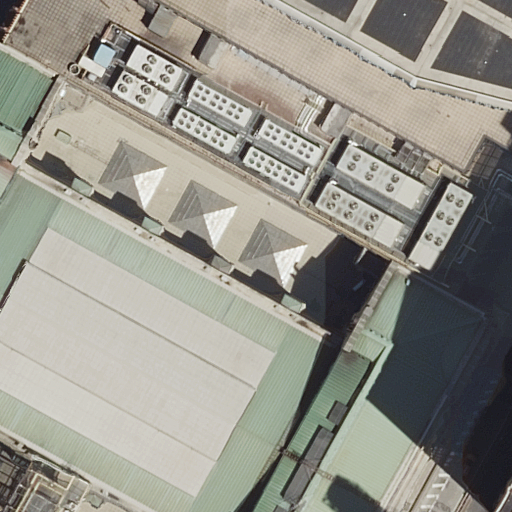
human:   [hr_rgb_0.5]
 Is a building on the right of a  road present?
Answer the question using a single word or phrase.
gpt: yes

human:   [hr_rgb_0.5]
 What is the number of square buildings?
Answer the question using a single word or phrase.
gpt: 0

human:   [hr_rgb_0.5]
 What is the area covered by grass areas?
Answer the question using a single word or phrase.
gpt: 0m2

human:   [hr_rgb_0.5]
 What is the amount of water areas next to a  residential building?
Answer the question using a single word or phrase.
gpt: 0

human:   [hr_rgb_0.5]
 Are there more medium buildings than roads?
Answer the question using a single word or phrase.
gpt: no

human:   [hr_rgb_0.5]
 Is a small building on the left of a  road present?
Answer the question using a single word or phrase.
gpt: yes

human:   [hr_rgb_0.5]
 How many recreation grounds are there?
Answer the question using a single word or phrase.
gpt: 0

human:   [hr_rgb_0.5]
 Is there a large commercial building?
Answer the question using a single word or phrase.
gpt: yes

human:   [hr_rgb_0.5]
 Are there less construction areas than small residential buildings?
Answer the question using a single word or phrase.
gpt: no

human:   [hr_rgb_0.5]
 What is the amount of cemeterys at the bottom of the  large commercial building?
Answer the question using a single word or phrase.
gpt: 0

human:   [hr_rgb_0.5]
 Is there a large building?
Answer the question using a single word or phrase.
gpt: yes

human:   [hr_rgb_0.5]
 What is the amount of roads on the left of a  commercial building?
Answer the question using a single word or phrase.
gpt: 30

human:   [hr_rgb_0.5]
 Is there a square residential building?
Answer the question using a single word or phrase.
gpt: no

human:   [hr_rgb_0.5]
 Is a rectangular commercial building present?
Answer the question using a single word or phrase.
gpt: yes

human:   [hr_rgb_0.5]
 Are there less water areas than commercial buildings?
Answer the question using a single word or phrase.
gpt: yes

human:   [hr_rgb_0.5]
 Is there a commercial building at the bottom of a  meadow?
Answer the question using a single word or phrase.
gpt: no

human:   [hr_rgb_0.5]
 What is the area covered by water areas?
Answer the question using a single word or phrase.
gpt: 0m2

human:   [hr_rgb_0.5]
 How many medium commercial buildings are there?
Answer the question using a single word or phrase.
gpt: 0

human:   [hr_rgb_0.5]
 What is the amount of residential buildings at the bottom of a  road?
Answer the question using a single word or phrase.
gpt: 0

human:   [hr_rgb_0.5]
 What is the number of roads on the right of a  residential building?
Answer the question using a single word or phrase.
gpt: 0

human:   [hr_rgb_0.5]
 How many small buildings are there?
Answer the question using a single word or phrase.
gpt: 2

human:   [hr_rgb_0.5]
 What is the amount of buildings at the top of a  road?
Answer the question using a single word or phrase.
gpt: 2

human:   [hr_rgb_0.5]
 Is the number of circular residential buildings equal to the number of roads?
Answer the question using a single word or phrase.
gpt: no

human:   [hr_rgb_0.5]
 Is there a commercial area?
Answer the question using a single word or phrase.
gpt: no

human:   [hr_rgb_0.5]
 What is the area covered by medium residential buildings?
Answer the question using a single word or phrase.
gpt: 0m2

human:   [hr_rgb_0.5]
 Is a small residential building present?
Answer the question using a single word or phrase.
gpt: no

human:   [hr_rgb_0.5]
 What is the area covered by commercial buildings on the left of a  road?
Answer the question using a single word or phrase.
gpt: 0m2

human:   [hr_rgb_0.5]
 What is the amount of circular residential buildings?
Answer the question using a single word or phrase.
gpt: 0

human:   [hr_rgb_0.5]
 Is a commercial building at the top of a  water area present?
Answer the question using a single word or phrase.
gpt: no

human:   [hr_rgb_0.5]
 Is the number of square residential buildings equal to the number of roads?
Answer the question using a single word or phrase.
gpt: no

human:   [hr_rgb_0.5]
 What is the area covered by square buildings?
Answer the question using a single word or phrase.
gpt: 0m2

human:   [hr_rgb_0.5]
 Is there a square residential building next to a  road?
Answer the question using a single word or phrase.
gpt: no

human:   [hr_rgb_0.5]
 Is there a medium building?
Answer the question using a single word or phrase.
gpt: no

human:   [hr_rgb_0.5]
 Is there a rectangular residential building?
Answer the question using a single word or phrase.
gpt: no

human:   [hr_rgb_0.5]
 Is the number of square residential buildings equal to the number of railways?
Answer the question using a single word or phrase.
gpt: yes

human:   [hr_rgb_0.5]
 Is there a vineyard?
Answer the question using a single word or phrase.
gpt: no